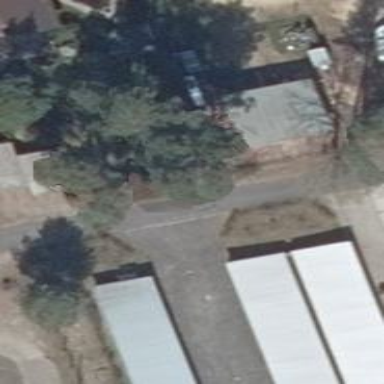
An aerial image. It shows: Concrete driveway serving as service road.